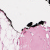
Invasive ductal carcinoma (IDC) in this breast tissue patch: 0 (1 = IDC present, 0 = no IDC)